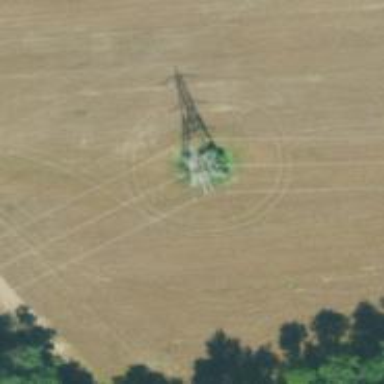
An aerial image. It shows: Power tower.